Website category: sports
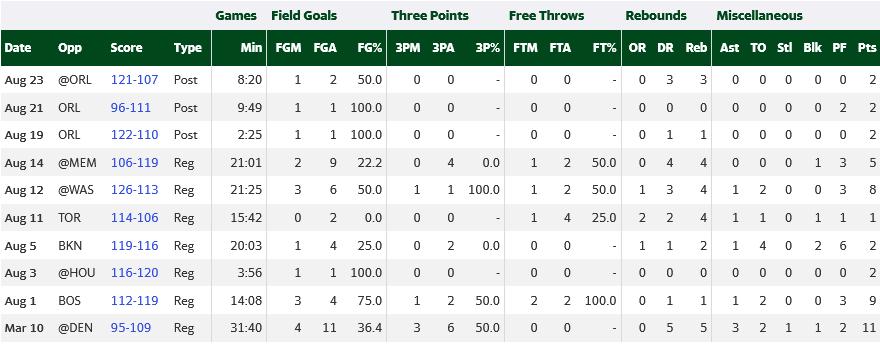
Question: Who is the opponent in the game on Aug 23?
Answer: ORL

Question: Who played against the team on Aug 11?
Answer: TOR

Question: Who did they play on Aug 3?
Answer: HOU

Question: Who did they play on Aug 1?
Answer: BOS

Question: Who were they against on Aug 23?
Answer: ORL

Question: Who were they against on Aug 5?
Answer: BKN

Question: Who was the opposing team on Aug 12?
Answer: WAS

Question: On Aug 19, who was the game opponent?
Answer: ORL

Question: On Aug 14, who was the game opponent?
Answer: MEM

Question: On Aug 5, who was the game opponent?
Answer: BKN

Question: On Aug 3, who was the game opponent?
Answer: HOU

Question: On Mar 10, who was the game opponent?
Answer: DEN

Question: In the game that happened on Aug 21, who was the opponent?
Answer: ORL

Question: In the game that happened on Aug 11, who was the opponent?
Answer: TOR

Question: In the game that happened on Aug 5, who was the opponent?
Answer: BKN

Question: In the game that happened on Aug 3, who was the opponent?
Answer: HOU

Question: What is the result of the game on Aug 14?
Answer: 106-119

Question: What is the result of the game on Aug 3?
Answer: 116-120

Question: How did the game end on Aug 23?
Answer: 121-107

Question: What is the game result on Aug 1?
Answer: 112-119

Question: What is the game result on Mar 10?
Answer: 95-109

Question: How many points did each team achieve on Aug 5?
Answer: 119-116

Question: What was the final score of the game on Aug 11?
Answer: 114-106

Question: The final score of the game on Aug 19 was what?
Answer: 122-110

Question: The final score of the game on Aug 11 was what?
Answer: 114-106

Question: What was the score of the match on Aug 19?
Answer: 122-110

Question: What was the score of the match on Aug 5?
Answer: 119-116

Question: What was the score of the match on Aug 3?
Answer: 116-120

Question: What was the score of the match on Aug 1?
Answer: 112-119

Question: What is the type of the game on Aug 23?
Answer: Post

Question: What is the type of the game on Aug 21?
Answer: Post

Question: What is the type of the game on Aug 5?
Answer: Reg

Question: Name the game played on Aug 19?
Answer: Post

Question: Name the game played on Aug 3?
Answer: Reg

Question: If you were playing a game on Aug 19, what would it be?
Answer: Post

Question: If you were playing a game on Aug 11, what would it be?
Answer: Reg

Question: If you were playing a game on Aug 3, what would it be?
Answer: Reg

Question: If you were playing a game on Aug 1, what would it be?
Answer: Reg

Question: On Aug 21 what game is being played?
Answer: Post

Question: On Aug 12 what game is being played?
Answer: Reg

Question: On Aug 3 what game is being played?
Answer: Reg

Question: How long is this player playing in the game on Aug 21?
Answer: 9:49

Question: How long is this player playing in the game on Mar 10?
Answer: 31:40

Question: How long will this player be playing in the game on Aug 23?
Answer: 8:20

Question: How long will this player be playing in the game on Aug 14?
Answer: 21:01

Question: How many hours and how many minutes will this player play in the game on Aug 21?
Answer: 9:49

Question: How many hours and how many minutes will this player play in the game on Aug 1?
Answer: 14:08

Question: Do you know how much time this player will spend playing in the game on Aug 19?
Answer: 2:25

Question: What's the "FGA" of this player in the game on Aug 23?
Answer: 2

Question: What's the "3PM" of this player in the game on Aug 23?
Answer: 0

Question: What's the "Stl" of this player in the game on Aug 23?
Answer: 0

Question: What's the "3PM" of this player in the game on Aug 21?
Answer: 0

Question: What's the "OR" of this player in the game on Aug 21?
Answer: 0

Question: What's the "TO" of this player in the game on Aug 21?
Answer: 0

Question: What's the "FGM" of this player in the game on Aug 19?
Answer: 1

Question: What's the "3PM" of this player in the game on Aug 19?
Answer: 0

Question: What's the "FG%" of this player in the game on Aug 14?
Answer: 22.2

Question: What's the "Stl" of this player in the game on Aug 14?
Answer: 0

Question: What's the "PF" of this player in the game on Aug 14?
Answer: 3

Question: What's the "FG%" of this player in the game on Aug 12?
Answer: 50.0

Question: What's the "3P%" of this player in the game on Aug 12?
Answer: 100.0

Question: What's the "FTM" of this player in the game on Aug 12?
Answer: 1

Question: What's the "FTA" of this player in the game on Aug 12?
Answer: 2

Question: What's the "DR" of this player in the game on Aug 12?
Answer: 3